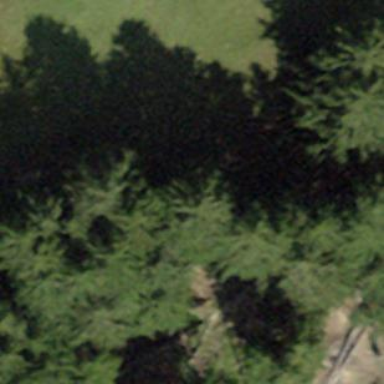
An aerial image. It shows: Forest area.